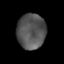
Tissue: prostate
Cell type: T cells
Senescence score: 0.3198
Nuclear area (px): 986
Mean DAPI intensity: 84.743